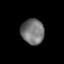
Tissue: lung
Cell type: Epithelial cells
Senescence score: 0.2066
Nuclear area (px): 571
Mean DAPI intensity: 116.462